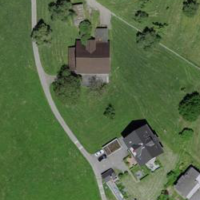
EUNIS habitat code: 55
Species observed at this site:
Juglans regia